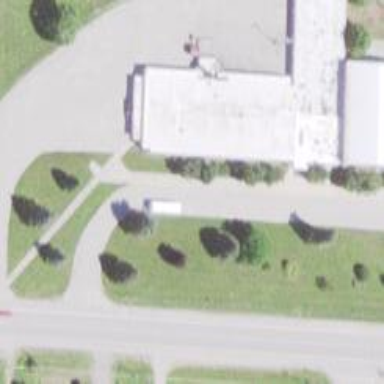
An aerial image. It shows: Paved parking area.